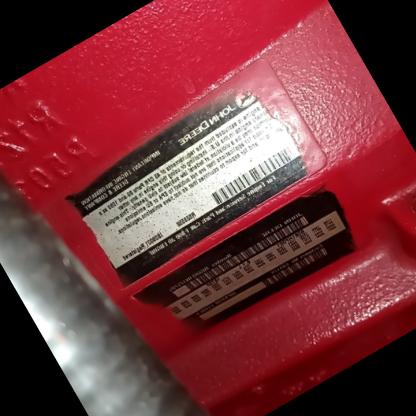
Klasa: tabliczka-znamionowa